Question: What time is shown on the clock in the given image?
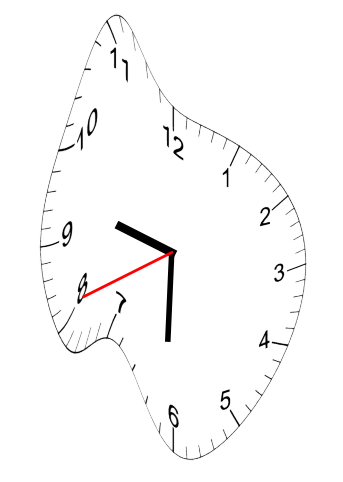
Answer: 09:30:41